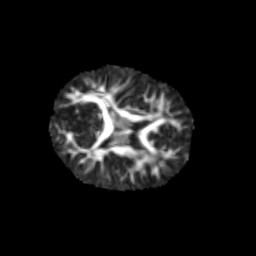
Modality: FA
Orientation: axial
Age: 6
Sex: male
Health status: healthy